Question: I am having an triangle with me which i am trying to rotate. The image is rotating properly i don't have any issues in that. But i have one problem the triangle should get focus only when i click on the actual point from where i can rotate. But this is not happening. I have attached an image explaining the problem. I didnt have any problem with this in swf runtime. But in DHTML runtime i am facing this issue. Does this have anything to the image that i am using?
I am using Openlaszlo5.0, testing in windows Firefox 16.0 and the test image for the triangle is an PNG.

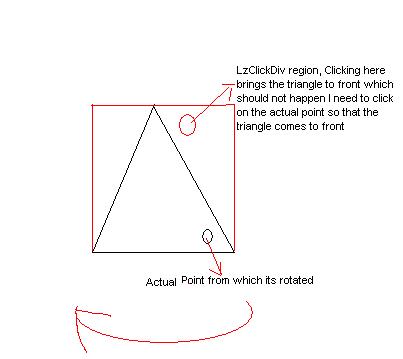
Answer: I'm assuming from your description that you must be using a class that has a built-in bringToFront() call when you click it, like basewindow for example. With classes like this you can override the bringToFront() method and put in a check to see if the mouse is within the area you wish to respond to and then decide whether or not to call super.bringToFront(). For simplicity, my example just checks to see if the click is in the right half of the square, but you can just plug in the formula to figure out if it is within the point of your triangle or not instead in your application:
'''
<canvas width="1000" height="584" debug="true">
<basewindow id="v1" width="100" height="100" x="25" y="25" bgcolor="0xff0000" clickable="true">
<method name="bringToFront">
<![CDATA[
var x = this.getMouse('x');
var y = this.getMouse('x');
Debug.debug('x='+x);
Debug.debug('y='+y);
// Ensure mouse is within right half:
if (x>(this.width)/2)
super.bringToFront();
]]>
</method>
</basewindow>
<basewindow id="v" width="100" height="100" x="50" y="50" bgcolor="0xcccccc" clickable="true">
<method name="bringToFront">
<![CDATA[
var x = this.getMouse('x');
var y = this.getMouse('x');
Debug.debug('x='+x);
Debug.debug('y='+y);
// Ensure mouse is within right half:
if (x>(this.width)/2)
super.bringToFront();
]]>
</method>
</basewindow>
</canvas>
'''
I tested it in OL 4.9.0 SWF10 and it works.